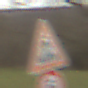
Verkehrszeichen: FussgaengerueberwegLinks
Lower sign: Geschwindigkeit5
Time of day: Midday
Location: Outdoor (Nature)
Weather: Overcast
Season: NotSpecified
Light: Natural